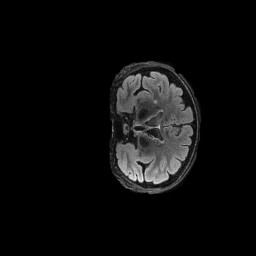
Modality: FLAIR
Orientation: coronal
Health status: ill
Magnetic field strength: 3 T